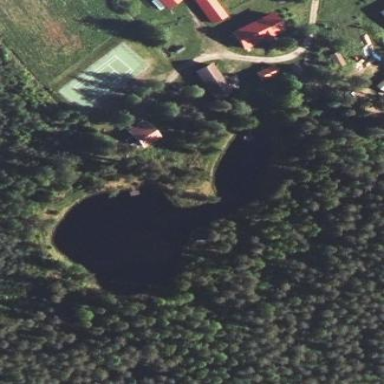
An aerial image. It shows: Pond surrounded by natural water.